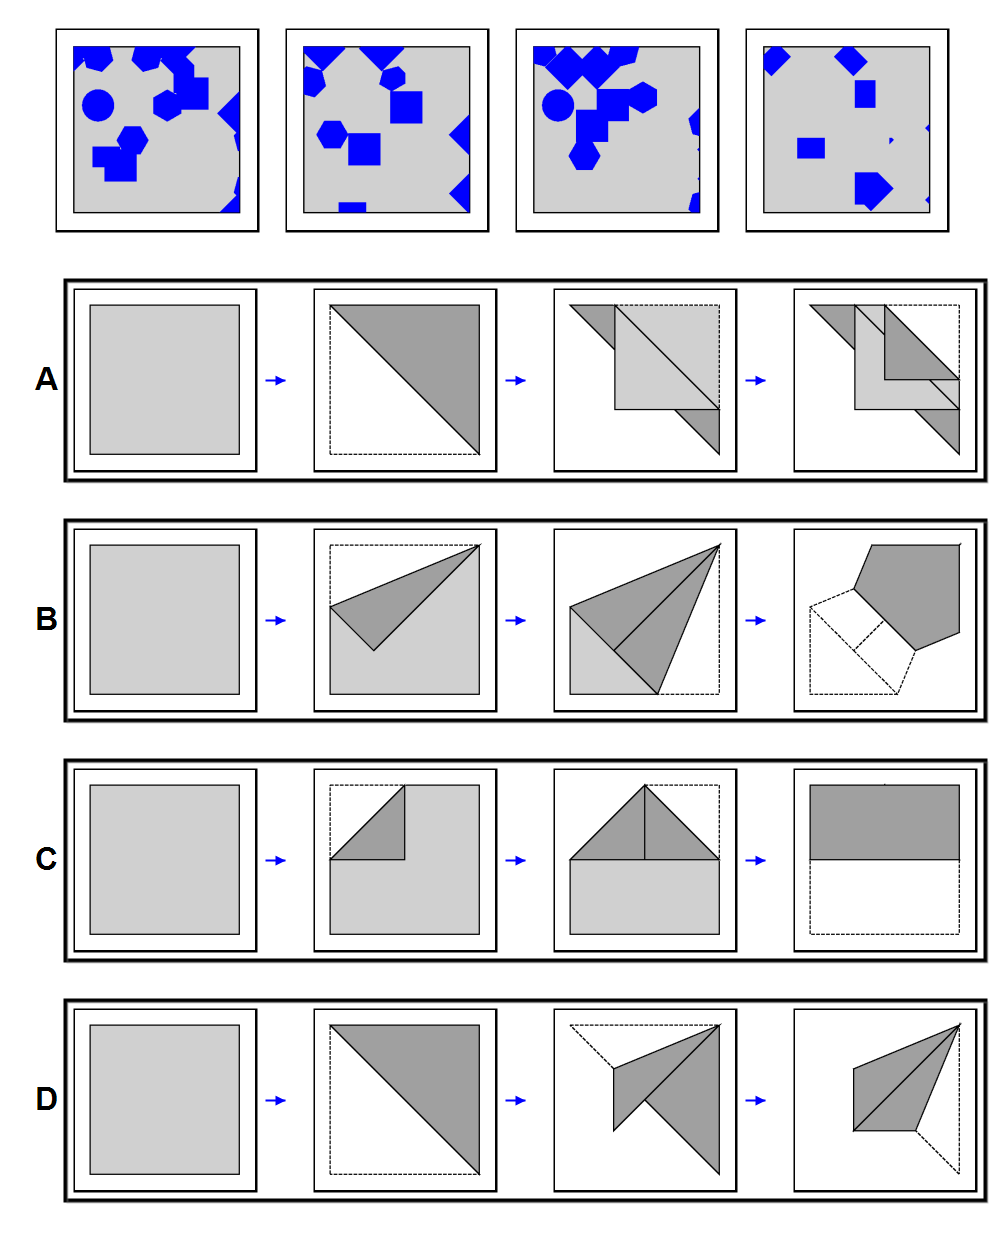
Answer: B